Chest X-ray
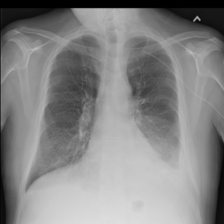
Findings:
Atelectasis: negative
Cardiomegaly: negative
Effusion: negative
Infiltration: negative
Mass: negative
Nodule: negative
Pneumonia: negative
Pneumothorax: negative
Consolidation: positive
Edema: negative
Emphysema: negative
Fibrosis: negative
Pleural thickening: negative
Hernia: negative